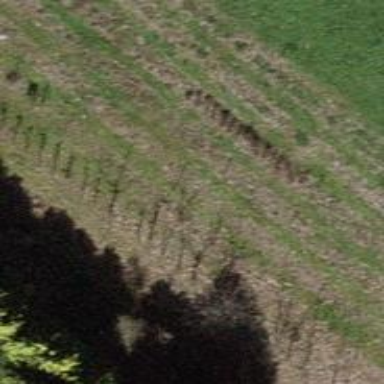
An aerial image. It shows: Row of trees in natural setting.